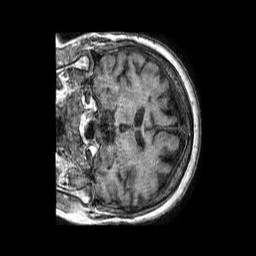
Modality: T1w
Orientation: coronal
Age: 71
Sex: female
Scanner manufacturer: philips
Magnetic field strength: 1.5 T
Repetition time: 0.0078 s
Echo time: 0.0036 s